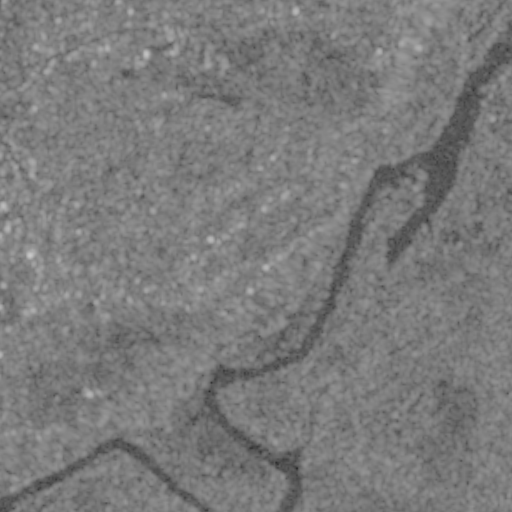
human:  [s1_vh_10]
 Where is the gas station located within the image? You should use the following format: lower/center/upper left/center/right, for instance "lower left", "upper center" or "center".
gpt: The gas station is located in the upper right of the image.
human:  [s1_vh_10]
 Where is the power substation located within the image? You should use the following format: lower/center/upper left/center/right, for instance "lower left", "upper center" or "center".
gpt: The power substation is located in the upper center of the image.
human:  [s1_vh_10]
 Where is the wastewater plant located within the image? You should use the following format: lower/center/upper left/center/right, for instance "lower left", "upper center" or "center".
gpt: The wastewater plant is located in the upper right of the image.
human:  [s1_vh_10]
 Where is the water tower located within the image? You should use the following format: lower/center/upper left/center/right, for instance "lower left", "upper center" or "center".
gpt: The water tower is located in the upper left of the image.
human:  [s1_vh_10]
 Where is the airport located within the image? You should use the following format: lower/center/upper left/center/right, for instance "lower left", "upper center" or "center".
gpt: There is no airport in the image.

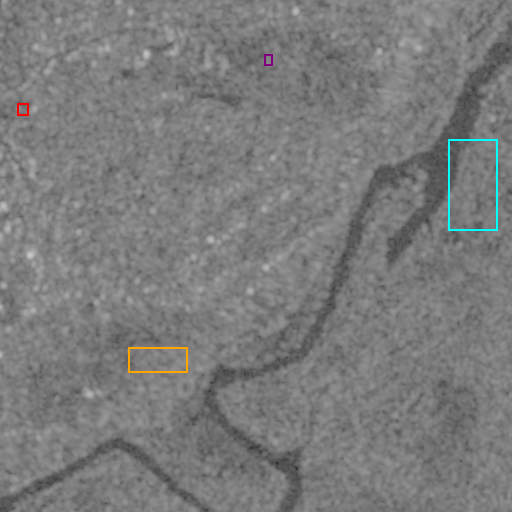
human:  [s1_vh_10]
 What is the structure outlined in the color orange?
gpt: The structure outlined in orange is a park.
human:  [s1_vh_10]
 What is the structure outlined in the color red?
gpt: The structure outlined in red is a parking lot.
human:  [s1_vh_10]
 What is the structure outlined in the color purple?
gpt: The structure outlined in purple is a power substation.
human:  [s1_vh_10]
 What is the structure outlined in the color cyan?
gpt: The structure outlined in cyan is a wastewater plant.
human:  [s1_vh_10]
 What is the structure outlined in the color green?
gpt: There is no green outline.